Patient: sex M, age 47
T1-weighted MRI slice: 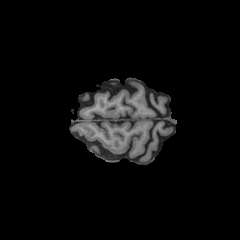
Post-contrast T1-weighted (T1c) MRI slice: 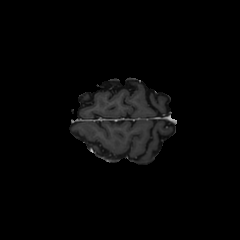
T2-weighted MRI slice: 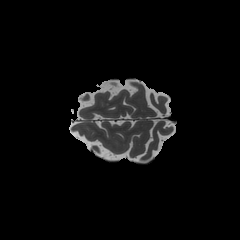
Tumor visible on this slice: no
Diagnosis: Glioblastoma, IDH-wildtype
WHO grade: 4